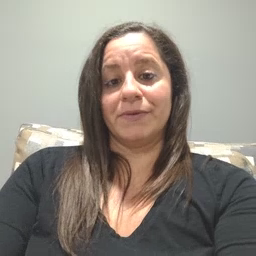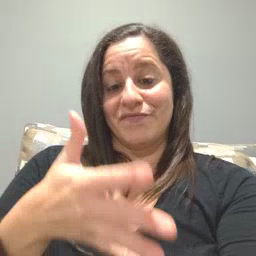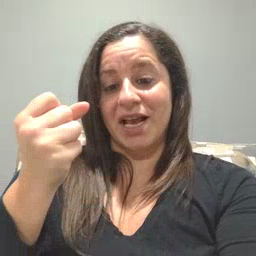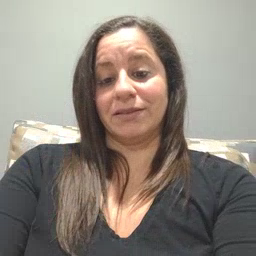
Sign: fast